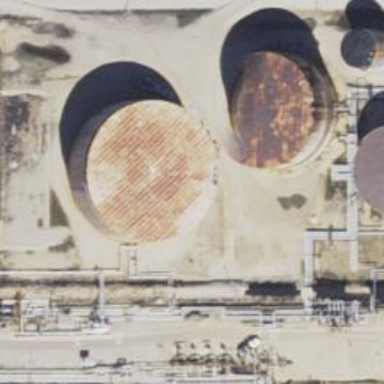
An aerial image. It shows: Storage tank which is man-made.